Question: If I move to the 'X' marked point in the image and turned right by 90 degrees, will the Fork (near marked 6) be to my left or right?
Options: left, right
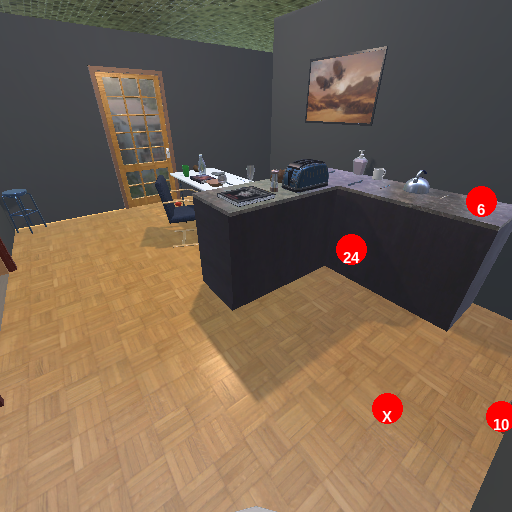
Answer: left